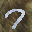
Label: 7